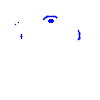
Particle: pion